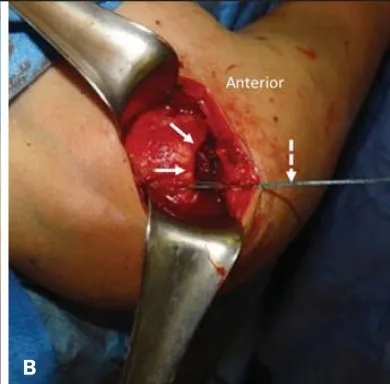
B: Intraoperative
finding demonstrating rotator cuff (continuous arrows), repaired by
surgical thread (dashed arrow) coursing up to the site of insertion of
the greater humeral tuberosity.
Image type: medical_photograph (other_medical_photograph)